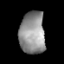
Tissue: lung
Cell type: T cells
Senescence score: 0.209
Nuclear area (px): 1057
Mean DAPI intensity: 145.874